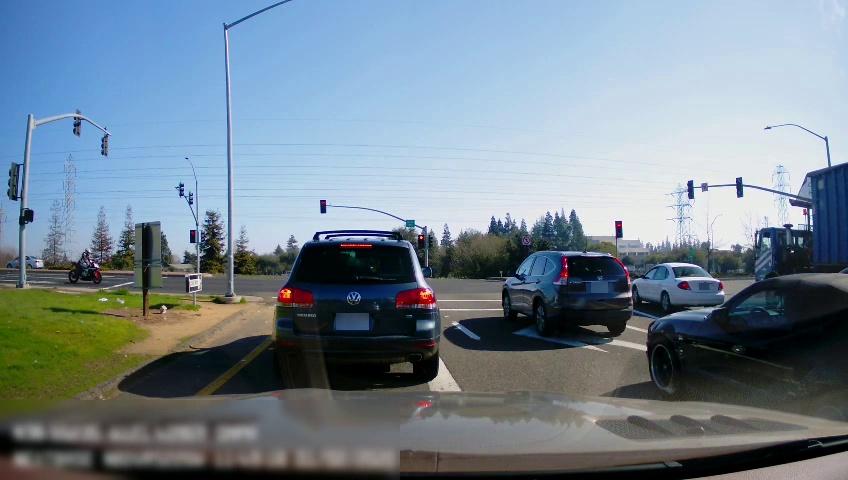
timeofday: Day
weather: Sunny
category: Drivable Space
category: Vehicles | Car
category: Vehicles | Truck
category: Vehicles | Car
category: Vehicles | SUV
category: Vehicles | SUV
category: Vehicles | Car
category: Motorbikes
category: Lanes | Current Lane
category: Lanes | Current Lane
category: Lanes | Alternate Lane
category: Lanes | Alternate Lane
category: Traffic | Lights
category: Traffic | Lights
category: Traffic | Lights
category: Traffic | Lights
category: Traffic | Lights
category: Traffic | Lights
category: Traffic | Lights
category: Traffic | Lights
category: Traffic | Lights
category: Traffic | Lights
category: Traffic | Signs
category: Traffic | Lights
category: Traffic | Lights
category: Traffic | Lights